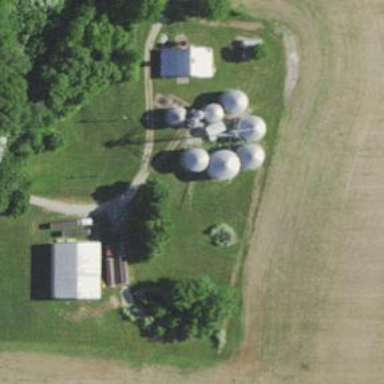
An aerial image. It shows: Silo.